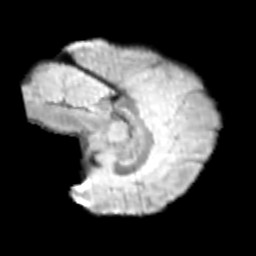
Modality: T2w
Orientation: sagittal
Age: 10
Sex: male
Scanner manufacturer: siemens
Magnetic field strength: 3 T
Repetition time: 3.8 s
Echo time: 0.07 s